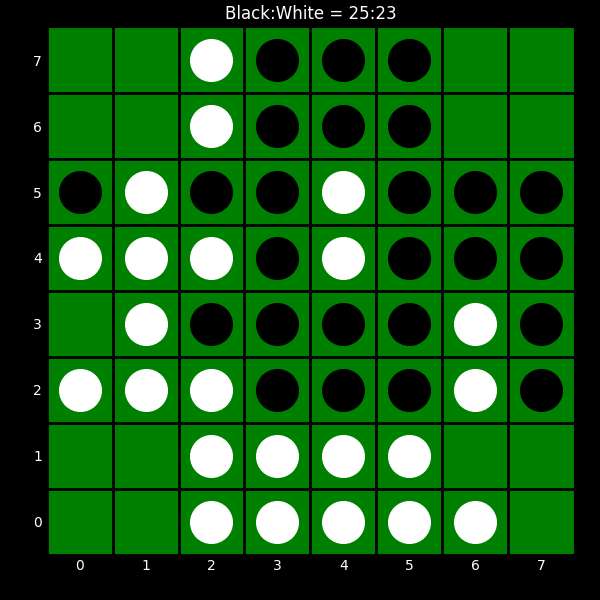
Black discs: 25
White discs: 23